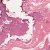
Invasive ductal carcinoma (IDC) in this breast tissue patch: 0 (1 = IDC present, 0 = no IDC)